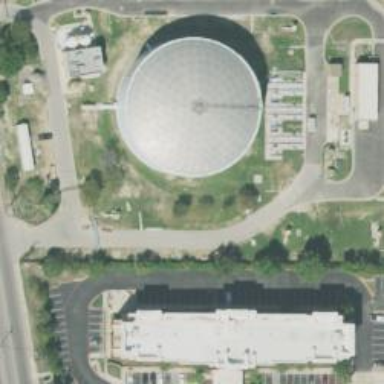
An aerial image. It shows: Man-made water works facility.